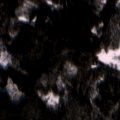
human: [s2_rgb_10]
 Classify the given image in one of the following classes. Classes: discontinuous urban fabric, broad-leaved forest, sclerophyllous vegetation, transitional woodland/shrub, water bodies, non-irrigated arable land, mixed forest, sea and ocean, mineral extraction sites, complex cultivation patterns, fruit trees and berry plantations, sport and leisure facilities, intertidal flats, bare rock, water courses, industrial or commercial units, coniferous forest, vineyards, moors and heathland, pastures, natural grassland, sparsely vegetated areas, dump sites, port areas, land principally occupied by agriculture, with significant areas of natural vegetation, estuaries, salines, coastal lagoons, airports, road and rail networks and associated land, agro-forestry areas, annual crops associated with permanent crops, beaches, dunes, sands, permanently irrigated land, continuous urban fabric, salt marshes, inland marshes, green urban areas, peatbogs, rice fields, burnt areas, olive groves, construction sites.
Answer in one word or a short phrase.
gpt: coniferous forest, mixed forest, transitional woodland/shrub